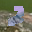
Label: 2